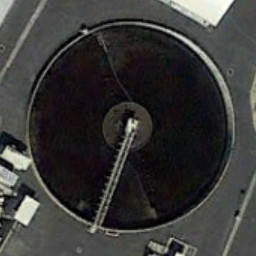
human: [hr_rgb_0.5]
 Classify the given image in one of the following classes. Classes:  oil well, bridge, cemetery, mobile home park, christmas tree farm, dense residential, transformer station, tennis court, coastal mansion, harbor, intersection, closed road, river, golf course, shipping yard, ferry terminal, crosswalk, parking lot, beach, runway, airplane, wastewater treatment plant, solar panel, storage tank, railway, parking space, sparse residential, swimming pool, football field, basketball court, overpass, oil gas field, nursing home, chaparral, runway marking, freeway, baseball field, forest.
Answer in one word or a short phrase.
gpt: wastewater treatment plant